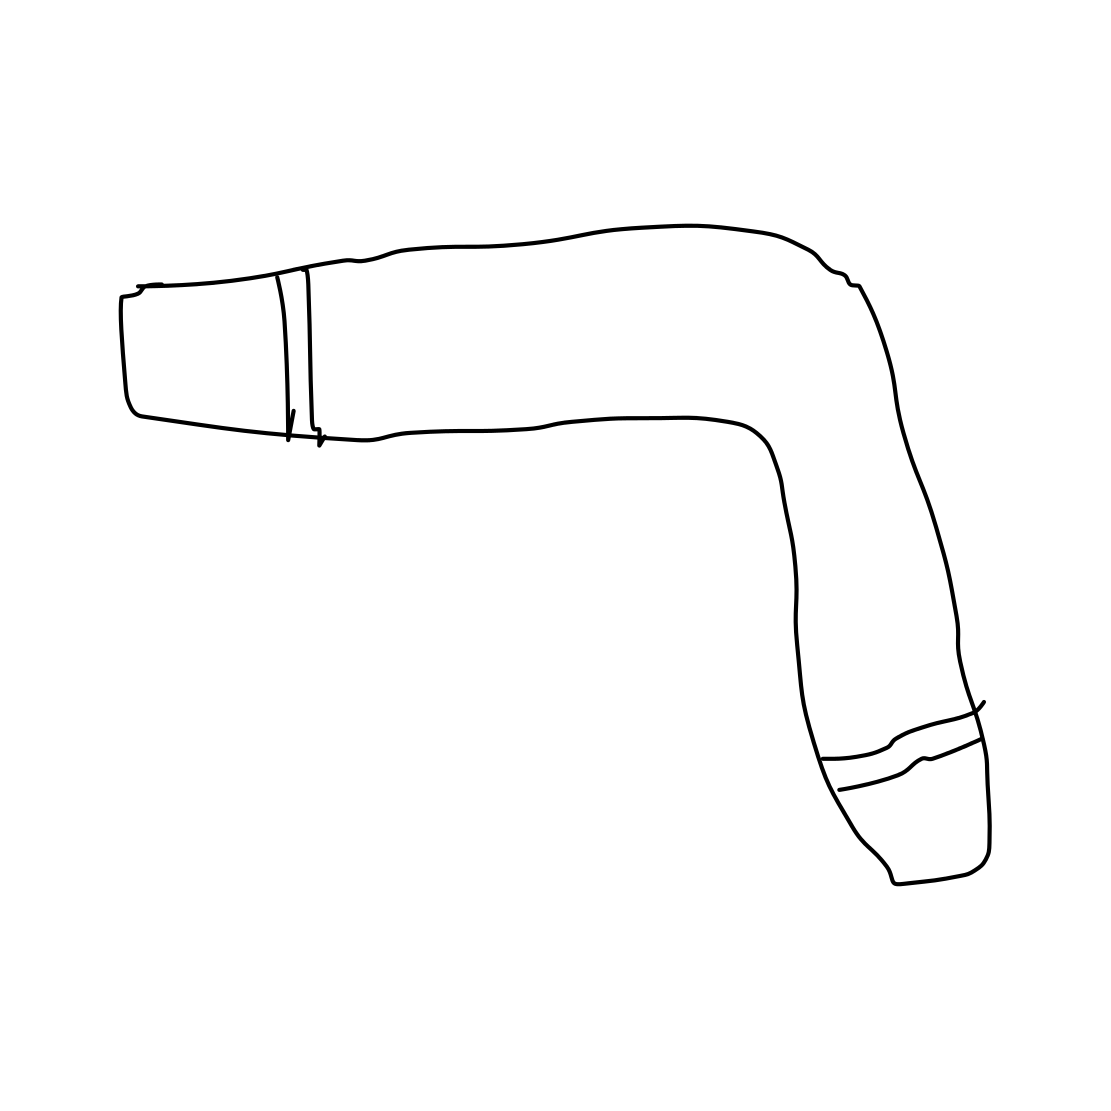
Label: boomerang